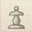
Piece: wP